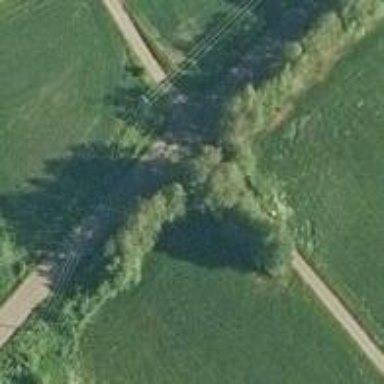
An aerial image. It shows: Barrier made of row of trees.